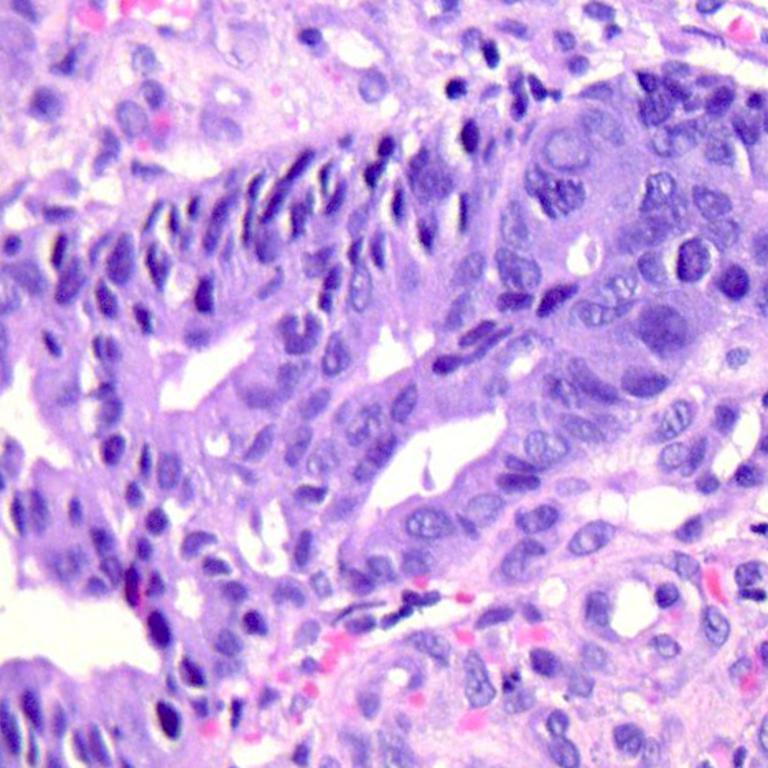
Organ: colon
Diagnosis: adenocarcinomas